Aerial crown-view tile of a tropical tree (Barro Colorado Island, Panama), acquired 20250124:
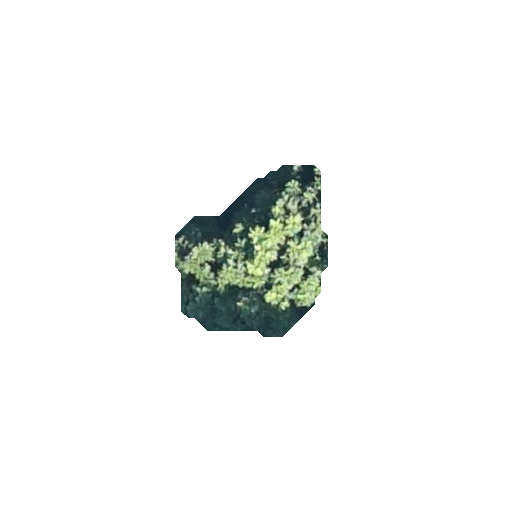
Species: Dipteryx oleifera
GBIF accepted scientific name: Dipteryx oleifera
Crown area: 28.479 m²